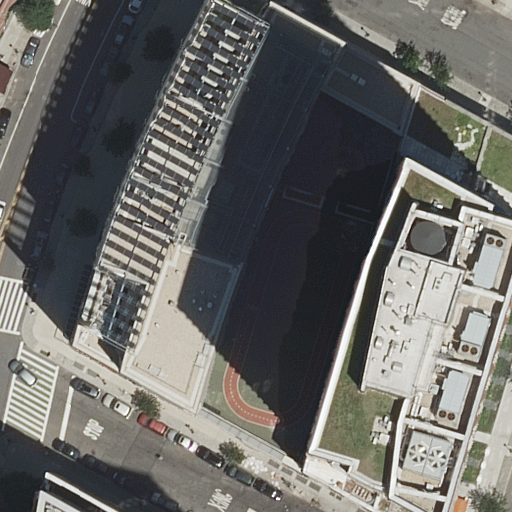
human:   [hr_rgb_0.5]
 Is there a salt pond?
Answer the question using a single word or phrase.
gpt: no

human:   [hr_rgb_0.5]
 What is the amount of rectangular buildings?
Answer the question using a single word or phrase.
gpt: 2

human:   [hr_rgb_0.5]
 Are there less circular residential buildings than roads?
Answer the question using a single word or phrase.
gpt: yes

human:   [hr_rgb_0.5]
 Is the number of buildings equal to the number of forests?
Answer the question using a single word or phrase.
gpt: no

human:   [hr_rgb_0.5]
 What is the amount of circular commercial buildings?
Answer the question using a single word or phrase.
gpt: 0

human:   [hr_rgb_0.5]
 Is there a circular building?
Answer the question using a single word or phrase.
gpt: no

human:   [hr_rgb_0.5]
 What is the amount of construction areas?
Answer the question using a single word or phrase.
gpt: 0

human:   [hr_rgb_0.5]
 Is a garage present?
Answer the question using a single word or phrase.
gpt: no

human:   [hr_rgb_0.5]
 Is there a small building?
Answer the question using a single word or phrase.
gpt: yes

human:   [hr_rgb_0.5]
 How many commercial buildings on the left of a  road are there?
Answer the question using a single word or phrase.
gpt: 0

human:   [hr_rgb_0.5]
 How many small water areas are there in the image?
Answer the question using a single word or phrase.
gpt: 0

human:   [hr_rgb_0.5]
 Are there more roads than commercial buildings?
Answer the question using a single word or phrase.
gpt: yes

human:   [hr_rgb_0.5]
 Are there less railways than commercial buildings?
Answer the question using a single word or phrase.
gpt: no

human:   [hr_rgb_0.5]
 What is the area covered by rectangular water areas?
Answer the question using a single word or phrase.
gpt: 0m2

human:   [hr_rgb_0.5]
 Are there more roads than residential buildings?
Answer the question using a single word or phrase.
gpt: yes

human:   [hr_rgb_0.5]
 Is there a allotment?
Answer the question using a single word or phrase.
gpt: no

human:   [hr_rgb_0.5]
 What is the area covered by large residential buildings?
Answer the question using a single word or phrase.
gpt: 7968m2

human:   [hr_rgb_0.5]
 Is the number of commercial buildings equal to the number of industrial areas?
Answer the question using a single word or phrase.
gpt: yes

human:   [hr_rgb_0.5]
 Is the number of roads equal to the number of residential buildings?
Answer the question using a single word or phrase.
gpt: no

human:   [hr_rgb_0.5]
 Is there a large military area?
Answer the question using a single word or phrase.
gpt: no

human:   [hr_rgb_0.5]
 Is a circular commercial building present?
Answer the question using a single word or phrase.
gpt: no

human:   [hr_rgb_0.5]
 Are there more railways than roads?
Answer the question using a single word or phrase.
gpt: no

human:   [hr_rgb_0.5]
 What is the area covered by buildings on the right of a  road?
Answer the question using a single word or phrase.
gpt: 6736m2

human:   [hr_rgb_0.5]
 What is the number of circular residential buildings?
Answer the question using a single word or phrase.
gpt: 0

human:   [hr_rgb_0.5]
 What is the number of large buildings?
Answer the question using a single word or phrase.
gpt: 3

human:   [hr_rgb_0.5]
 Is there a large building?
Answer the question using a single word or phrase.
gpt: yes

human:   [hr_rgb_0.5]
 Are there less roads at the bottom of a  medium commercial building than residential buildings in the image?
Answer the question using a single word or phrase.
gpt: yes

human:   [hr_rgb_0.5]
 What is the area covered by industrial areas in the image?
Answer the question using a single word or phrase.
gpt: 0m2

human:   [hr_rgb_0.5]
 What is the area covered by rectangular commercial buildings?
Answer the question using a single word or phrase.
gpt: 0m2

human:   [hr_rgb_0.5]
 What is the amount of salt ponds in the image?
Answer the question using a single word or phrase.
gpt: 0

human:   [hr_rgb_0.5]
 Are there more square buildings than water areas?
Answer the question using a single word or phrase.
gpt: no

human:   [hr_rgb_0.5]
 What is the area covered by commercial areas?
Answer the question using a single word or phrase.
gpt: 0m2

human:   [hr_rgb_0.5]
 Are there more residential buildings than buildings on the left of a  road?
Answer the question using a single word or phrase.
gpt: yes

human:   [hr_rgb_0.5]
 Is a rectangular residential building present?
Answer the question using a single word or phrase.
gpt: yes

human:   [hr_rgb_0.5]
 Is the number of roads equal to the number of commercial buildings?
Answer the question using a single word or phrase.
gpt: no

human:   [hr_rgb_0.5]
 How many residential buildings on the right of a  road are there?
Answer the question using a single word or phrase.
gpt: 4